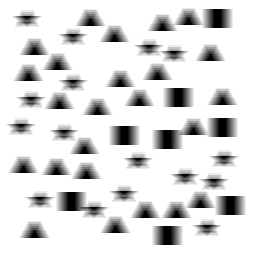
Squares: 8
Triangles: 24
Stars: 16
Total shapes: 48